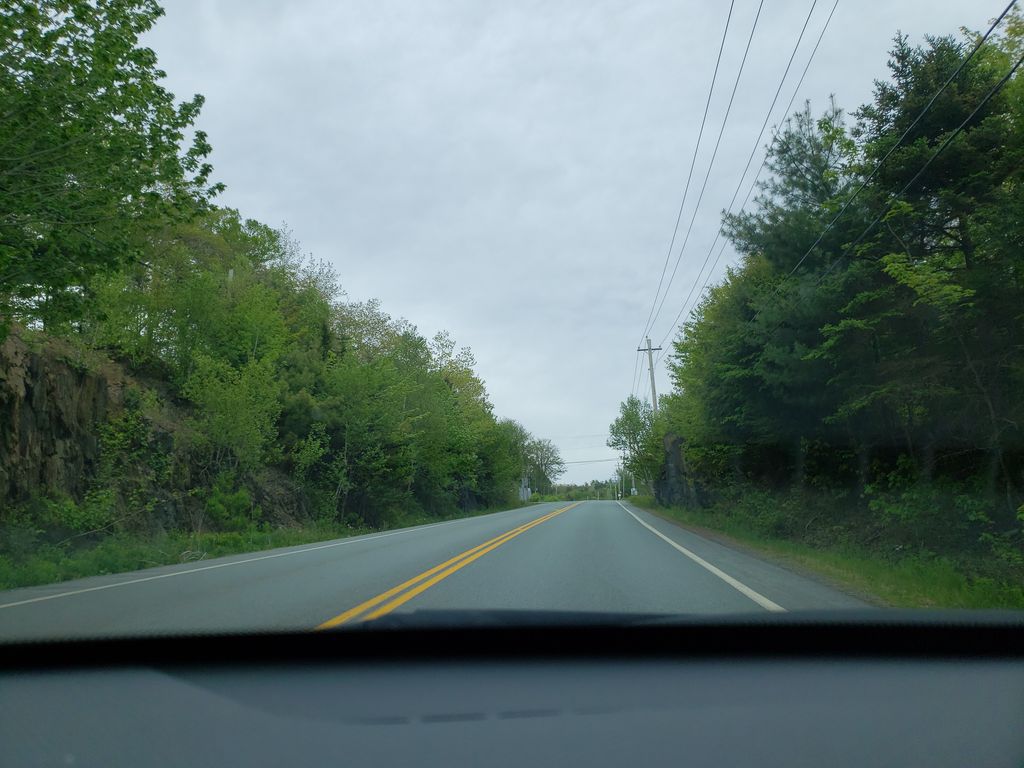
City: halifax